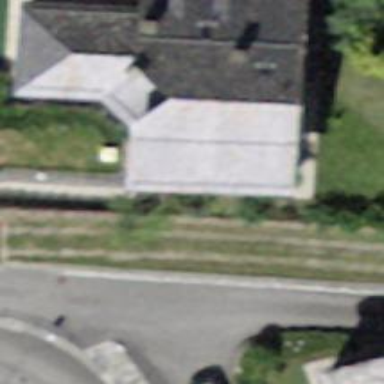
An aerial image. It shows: Gabled roof house.